Field crop: maize
Growth stage: 2
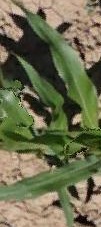
Species: maize